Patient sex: M
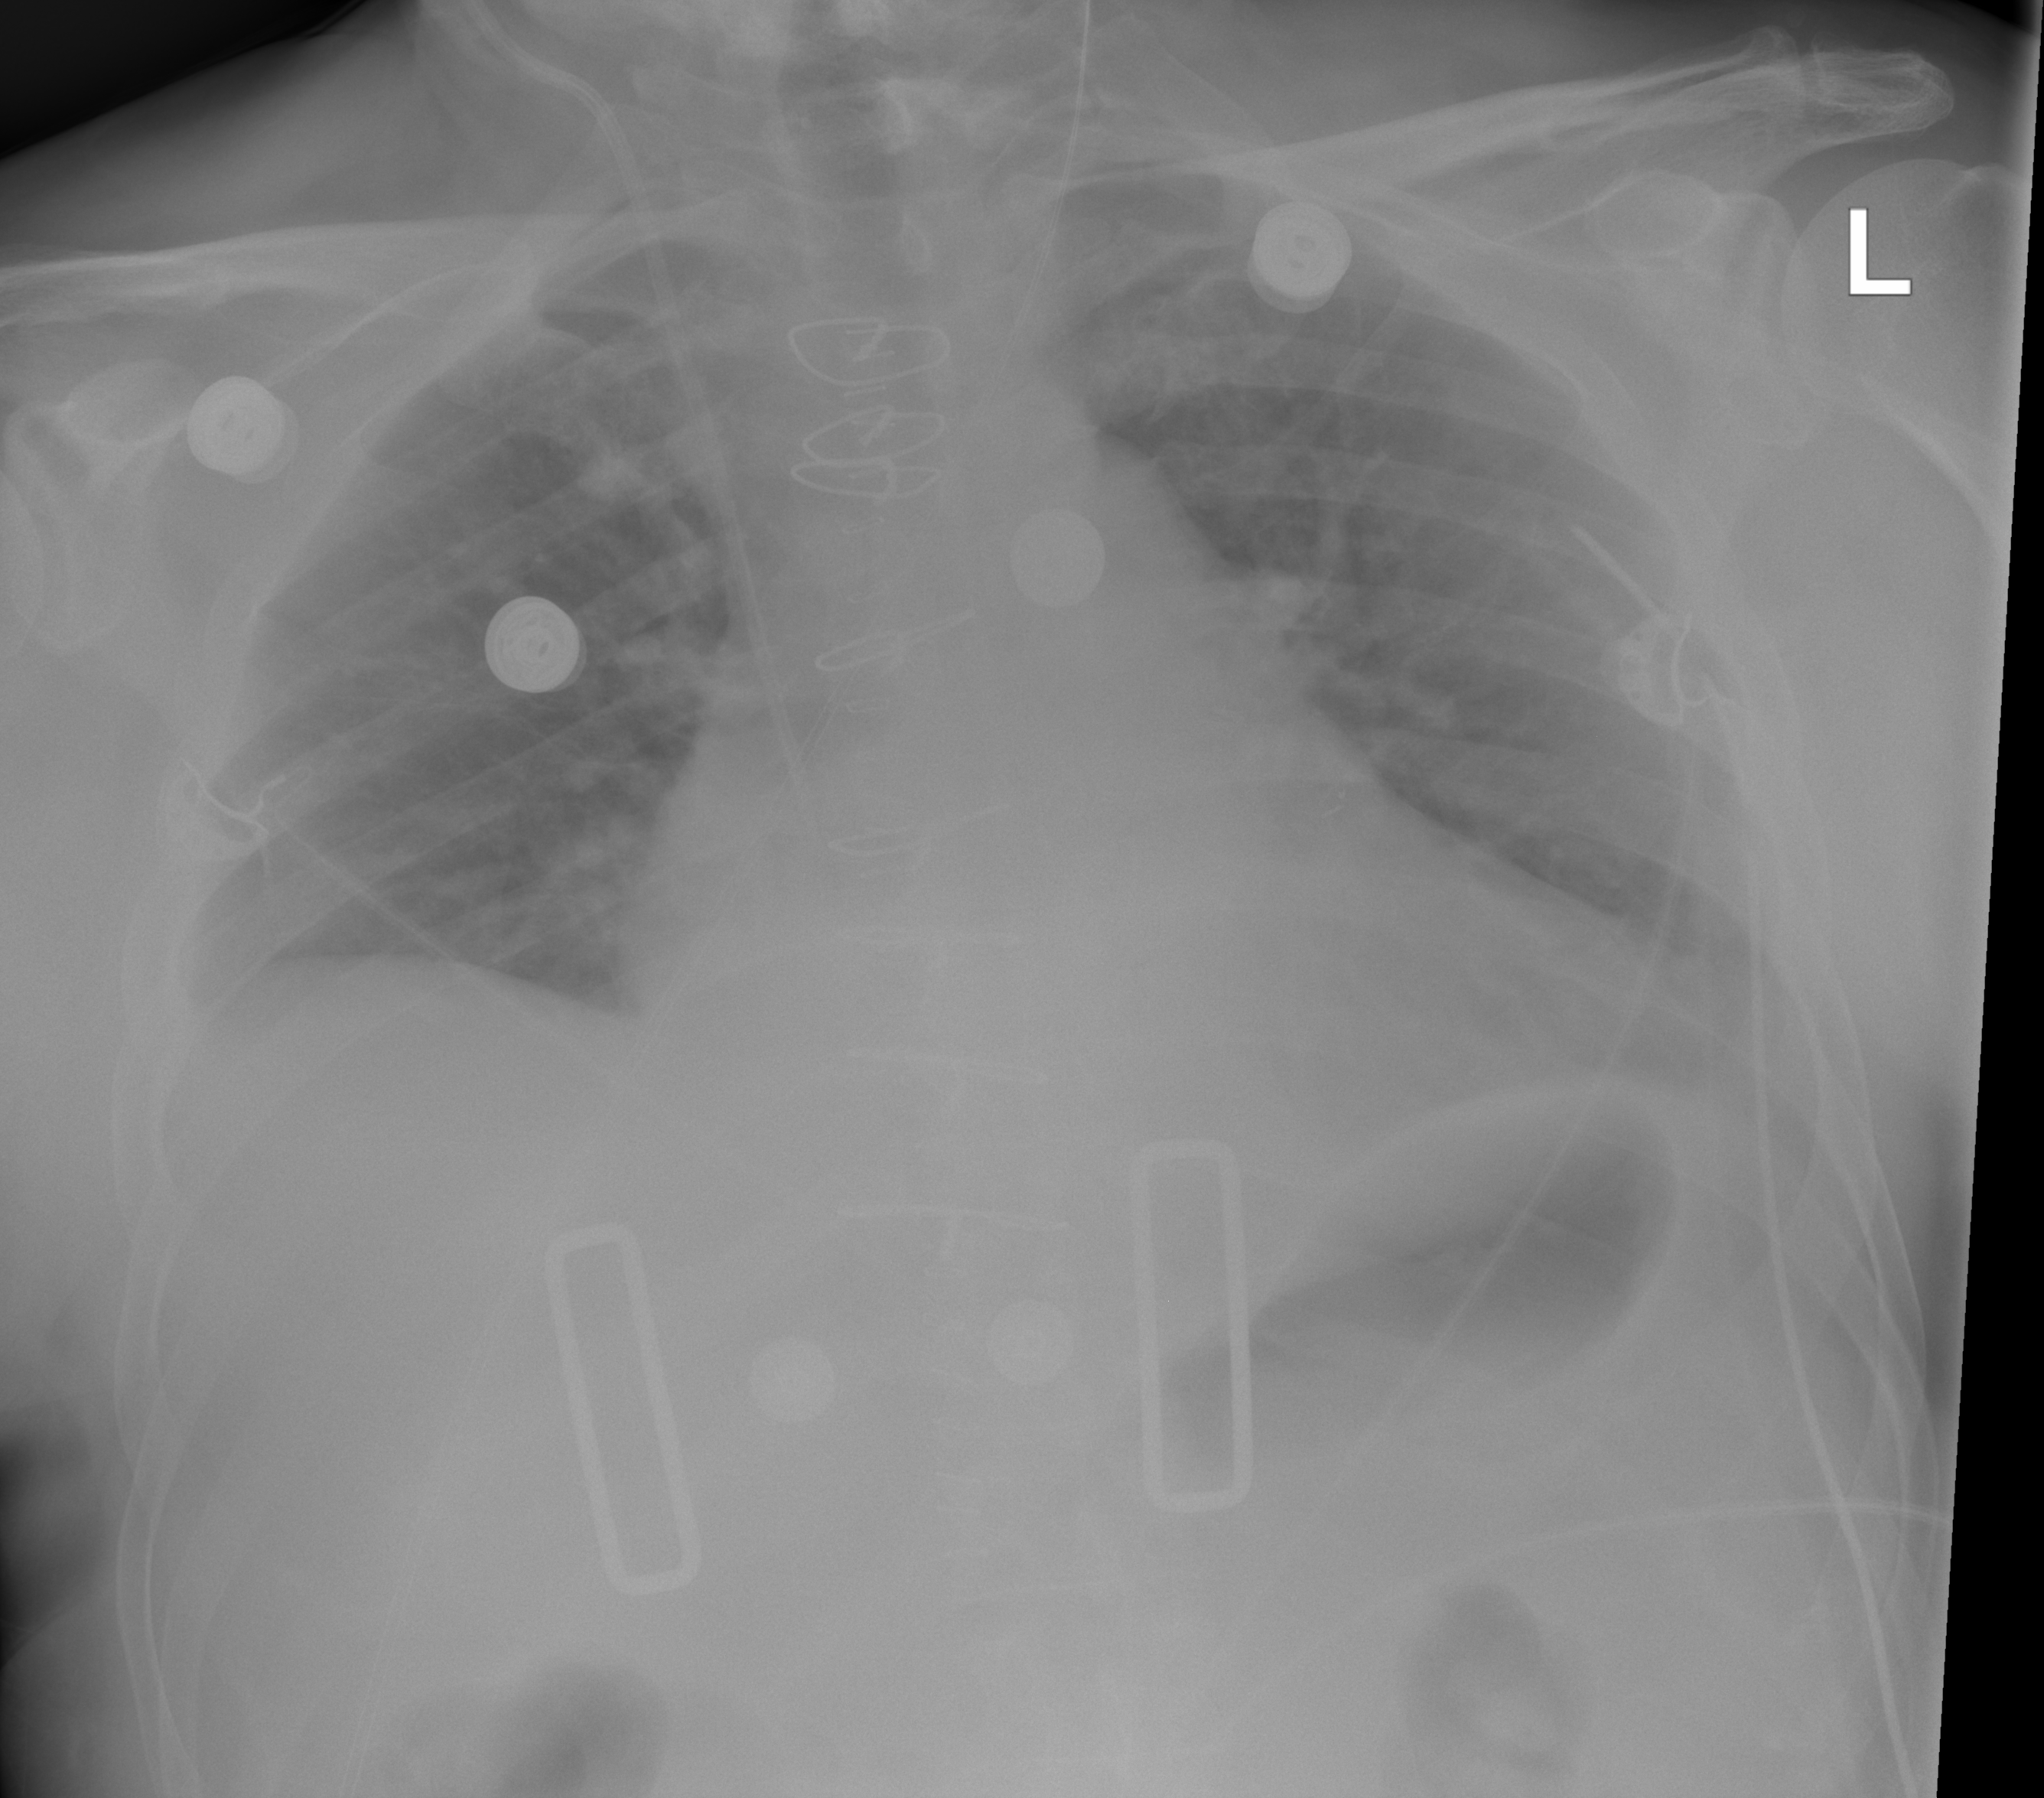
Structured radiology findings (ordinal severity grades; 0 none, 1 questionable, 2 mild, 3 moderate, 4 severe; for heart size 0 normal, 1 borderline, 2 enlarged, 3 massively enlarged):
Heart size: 2
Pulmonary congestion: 0
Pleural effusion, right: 2
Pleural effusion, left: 2
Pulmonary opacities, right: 0
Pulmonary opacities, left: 0
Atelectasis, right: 2
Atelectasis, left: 2